RGB frame:
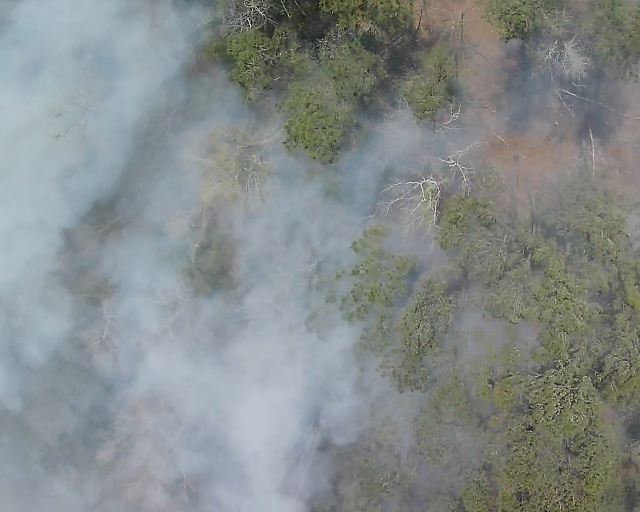
Thermal frame:
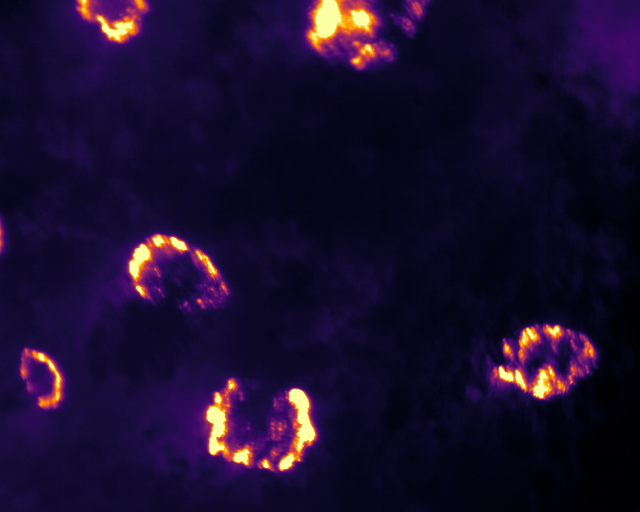
Captured: 2026-02-26 02:30:08
Pixels at or above 80 °C: 4710 (fraction of frame: 0.01437)